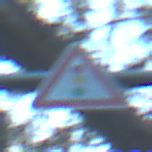
Verkehrszeichen: Lichtzeichenanlage
Umgebung: Outdoor, Nature
Tageszeit: MorningAfternoon
Wetter: Clear
Licht: Natural
Jahreszeit: NotSpecified
Kontrast: LowContrast